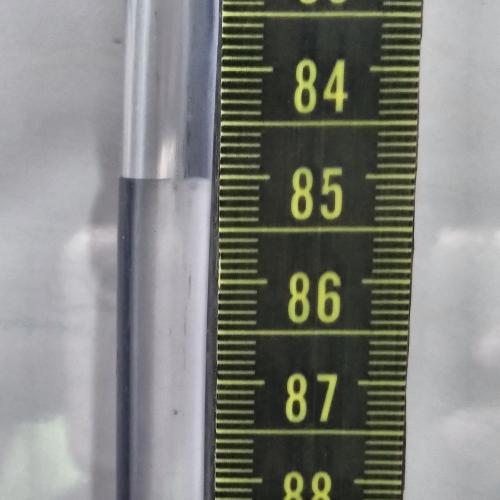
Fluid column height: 85.0 cm